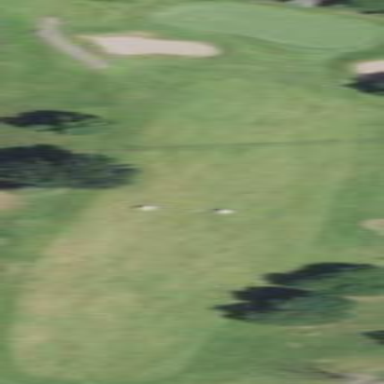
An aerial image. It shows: Golf fairway surrounded by grass.